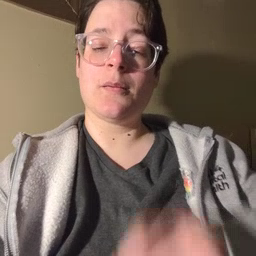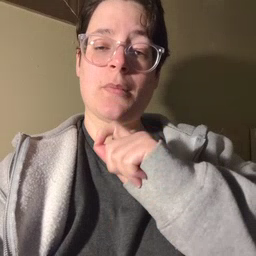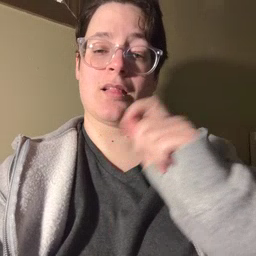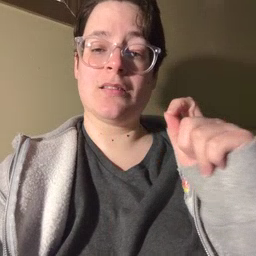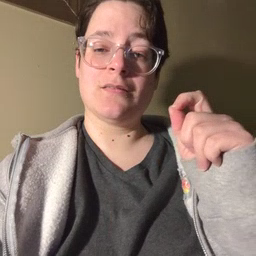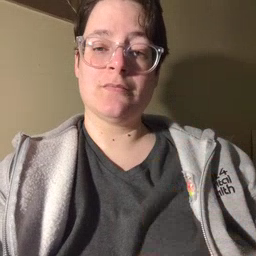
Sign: pencil